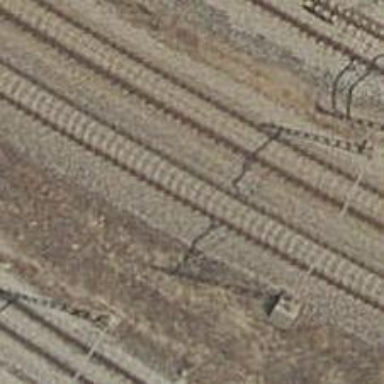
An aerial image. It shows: Railway track with contact lines for electrification.